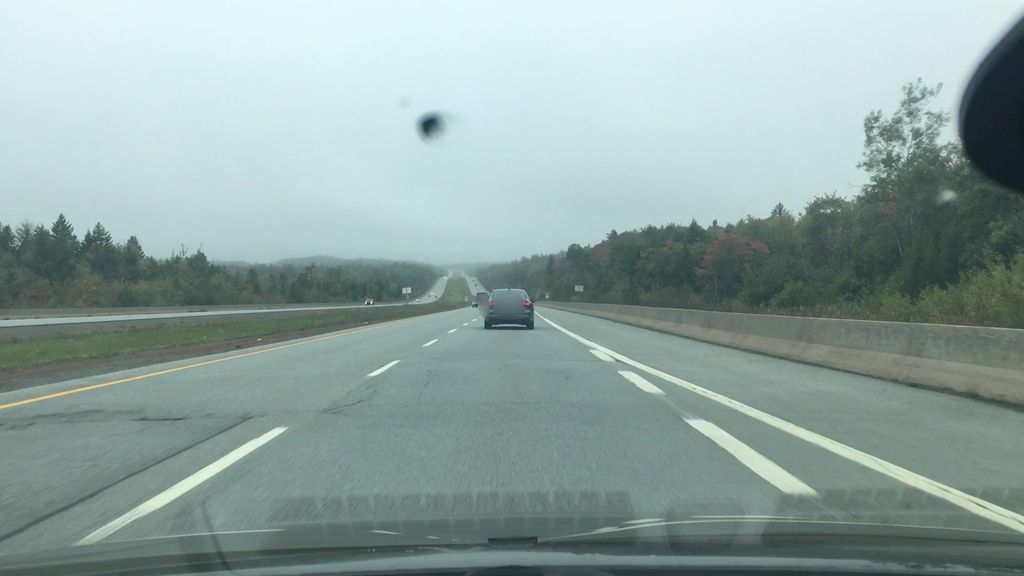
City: halifax